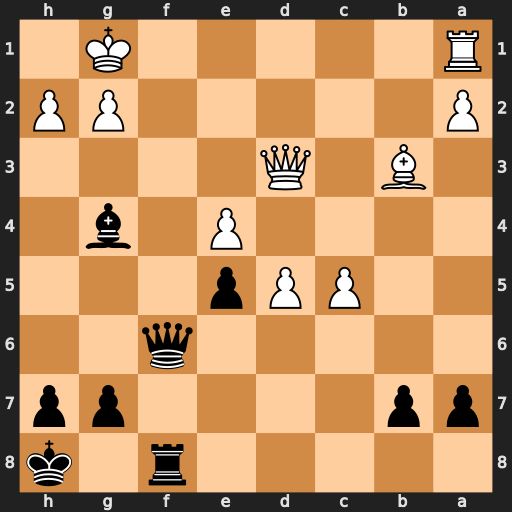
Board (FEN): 5r1k/pp4pp/5q2/2PPp3/4P1b1/1B1Q4/P5PP/R5K1
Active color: b
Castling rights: -
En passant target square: -
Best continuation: Qf2+ Kh1 Be2 Qxe2 Qxe2